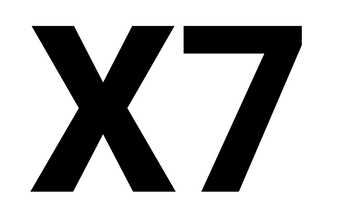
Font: Roboto_ExtraBold